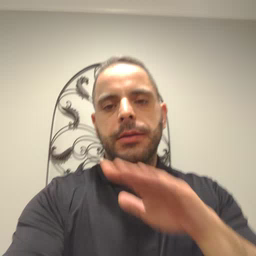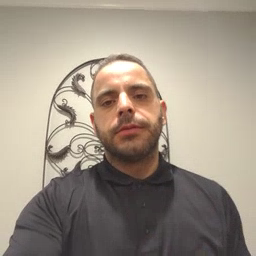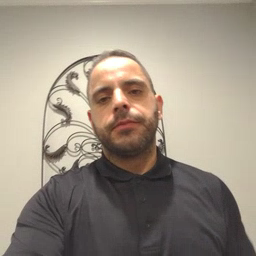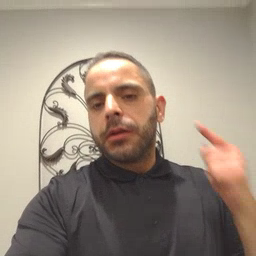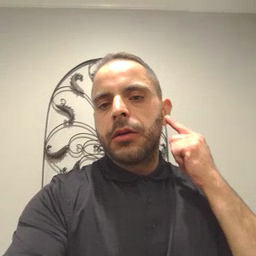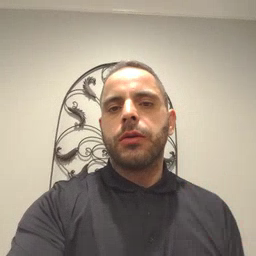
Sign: ear